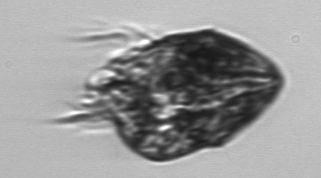
Label: Strombidium_morphotype1